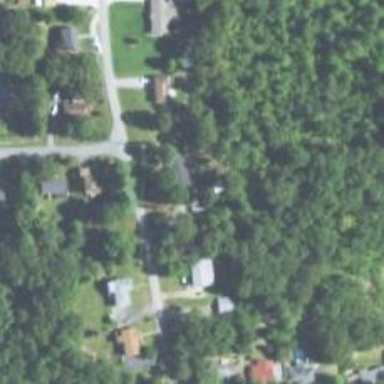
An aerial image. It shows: Neighborhood.